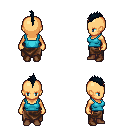
a pixel art fantasy rpg character, female body template, human, tanned skin, teal pirate shirt, robe skirt, raven mohawk hairstyle, brown shoes, four views (front, back, left, right), 2x2 character sprite sheet, small pixel art, hard edges, no anti-aliasing